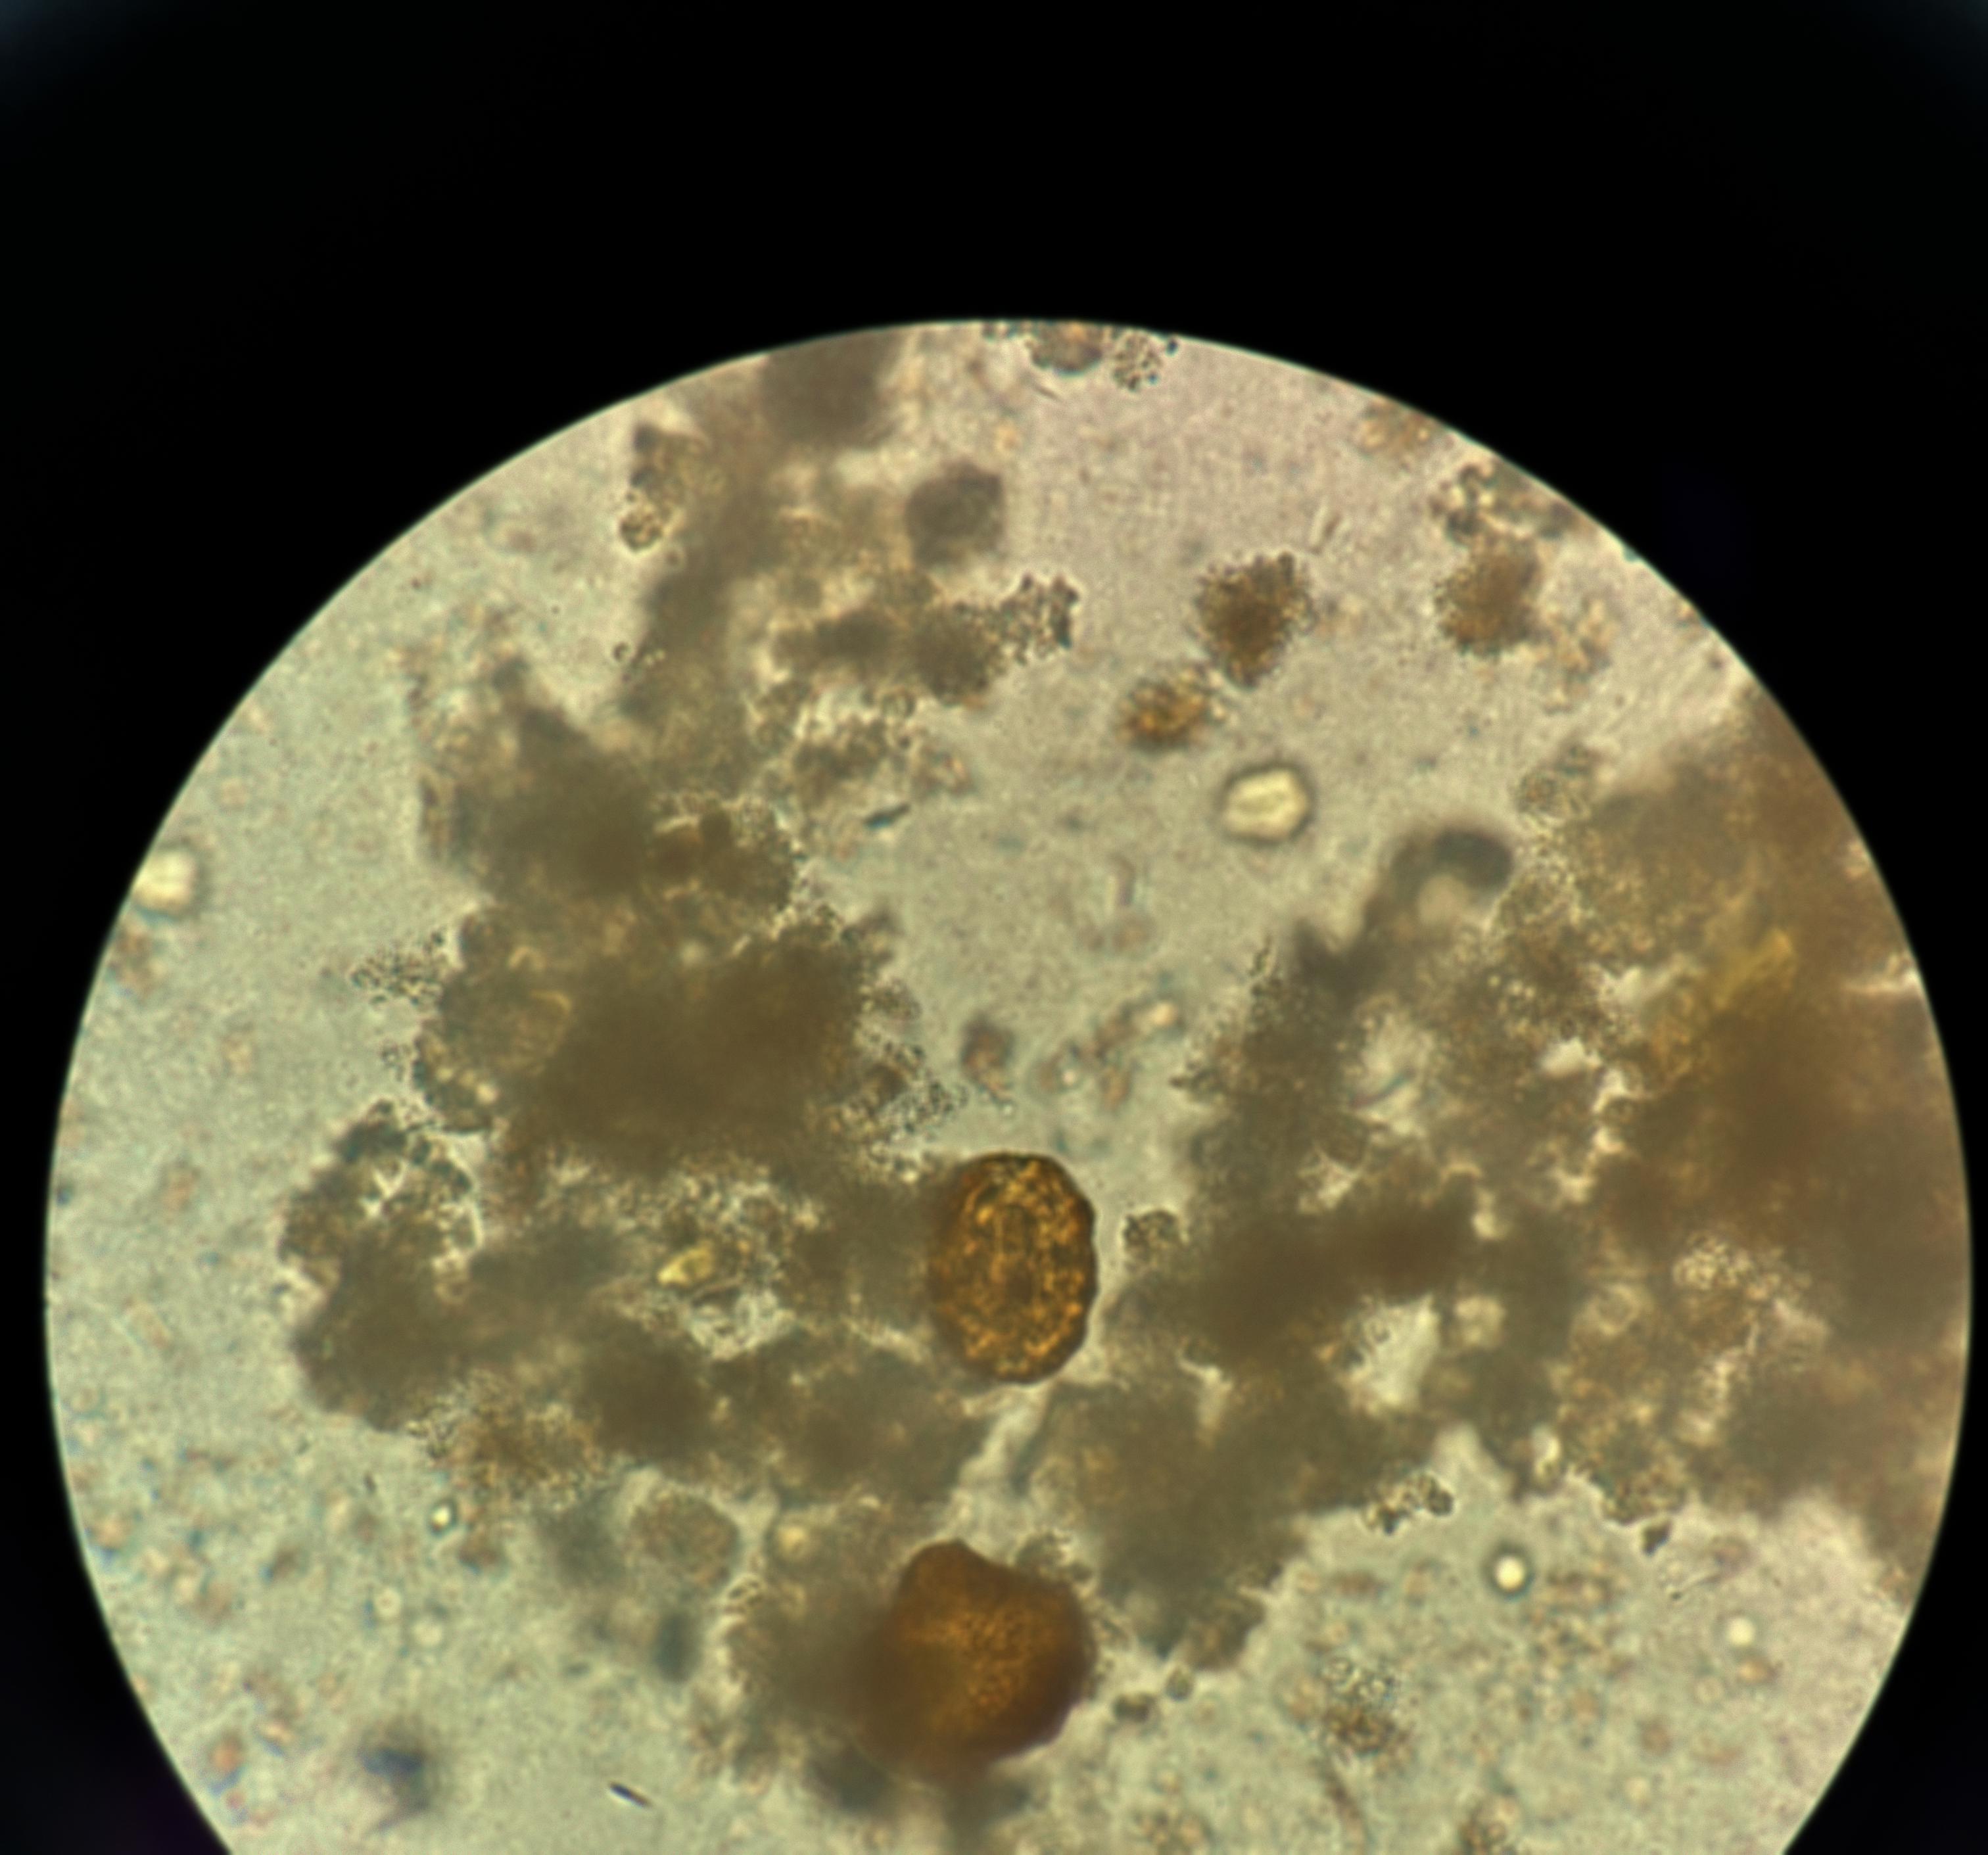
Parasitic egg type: Ascaris lumbricoides